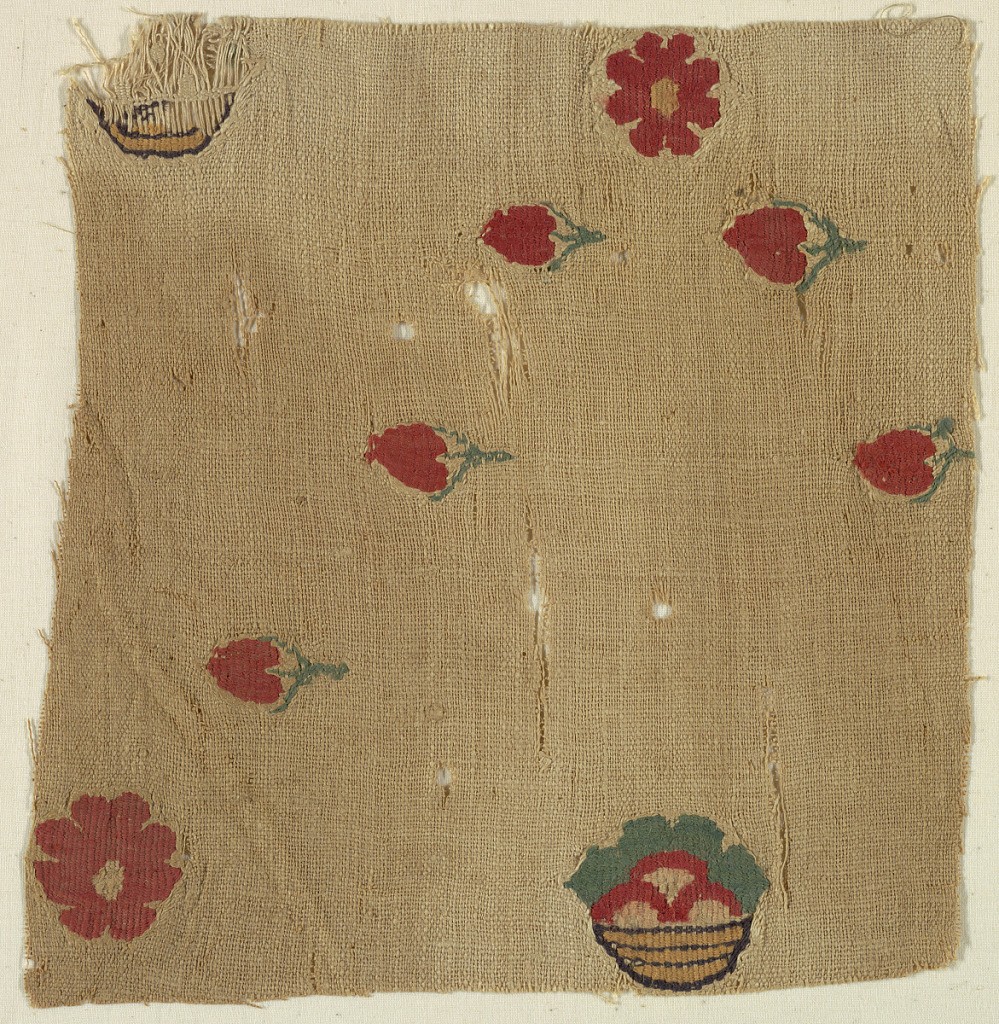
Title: Fragment
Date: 6th century
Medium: linen Technique: plain and tapestry weave
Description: Oblong fragment containing heart-shaped tapestry-woven red leaves and green stems at intervals. Leaves have a thin border of tapestry weave in the natural linen. Two red rosettes with pink centers similarly bordered in tapestry weave. A brown and yellow striped basket contains pink fruit and greens.